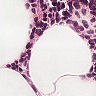
Metastatic tissue present: no